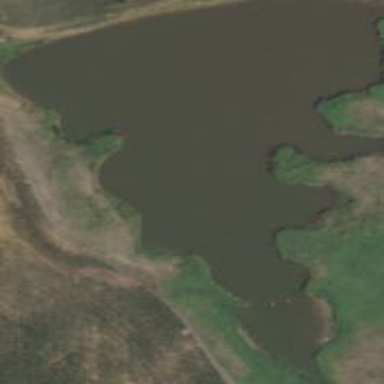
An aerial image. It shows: Reservoir.